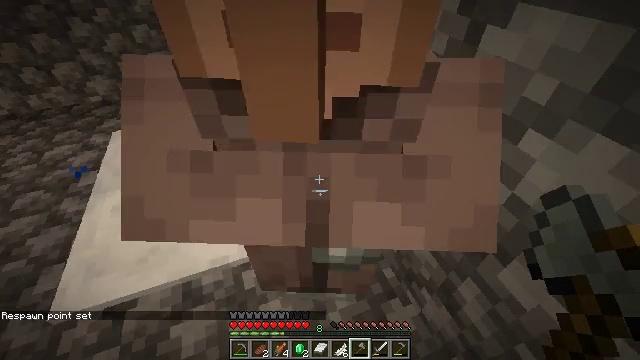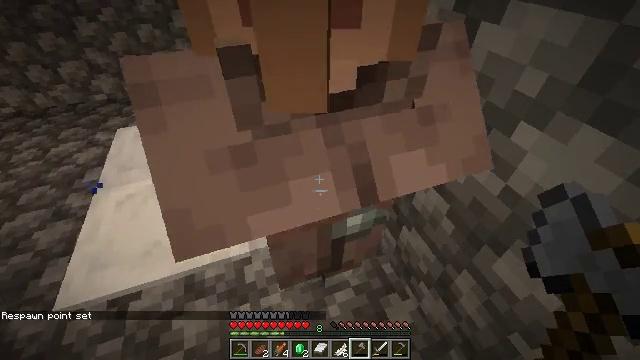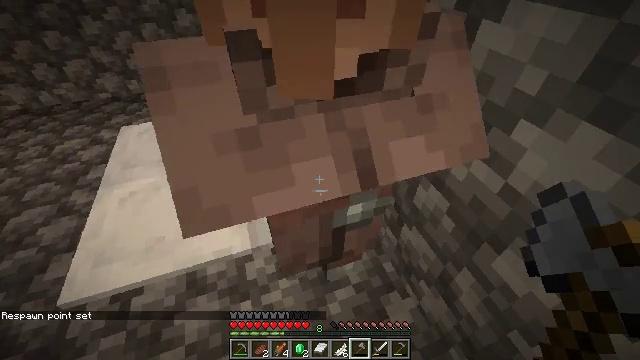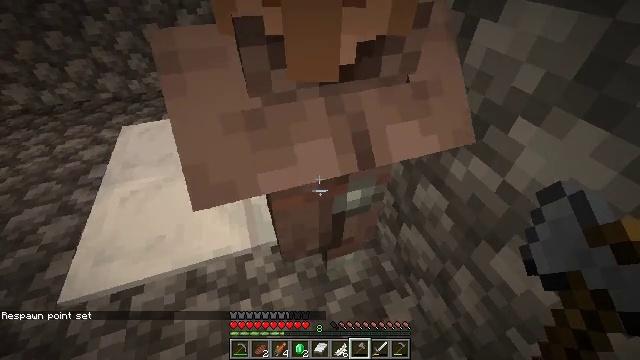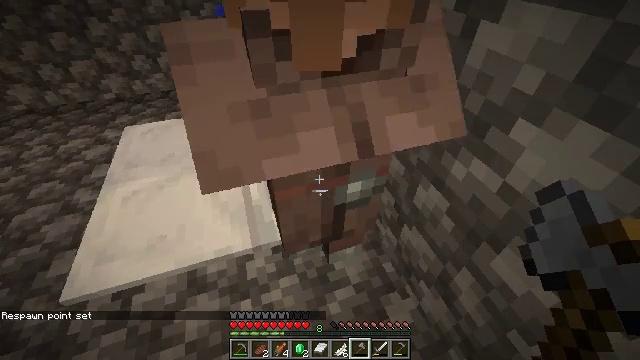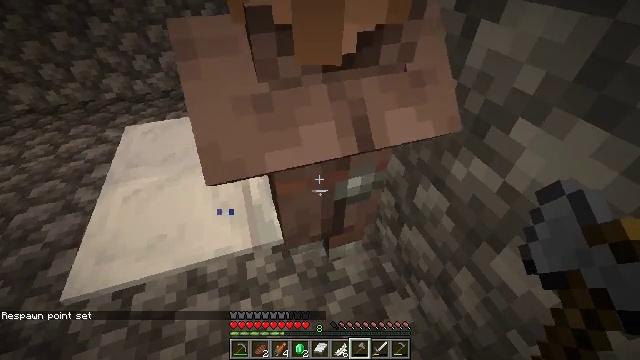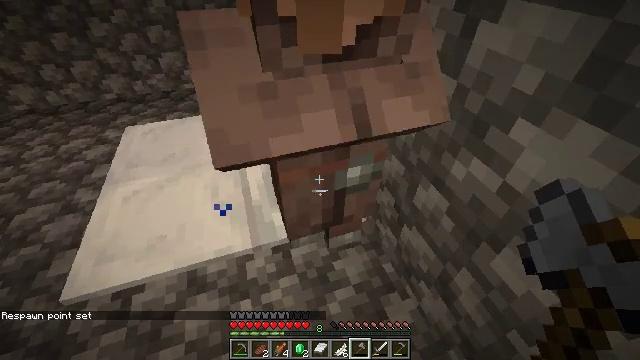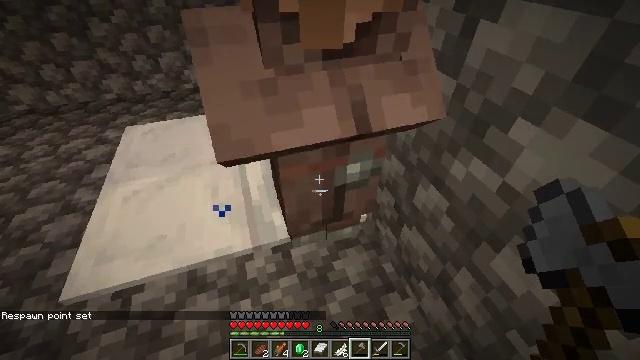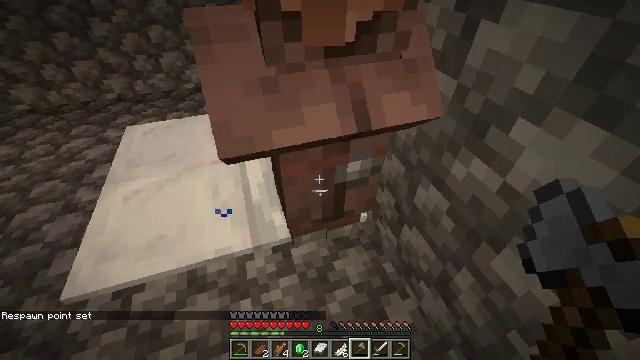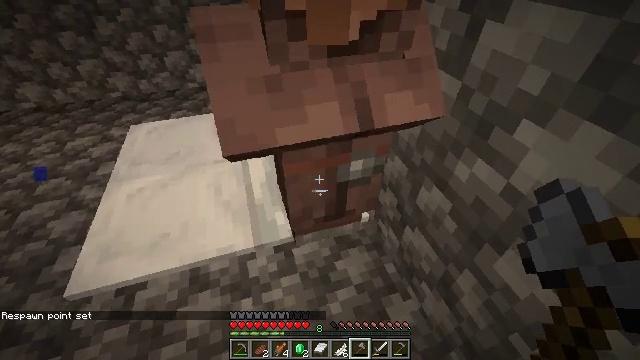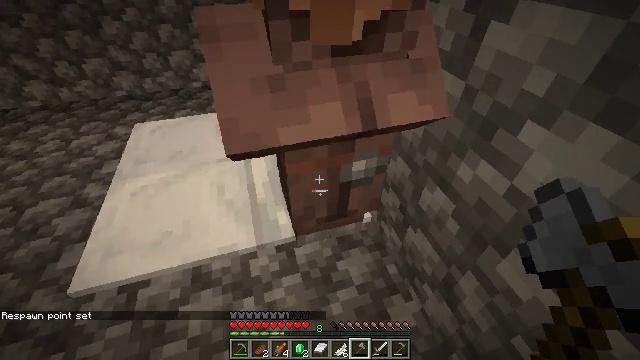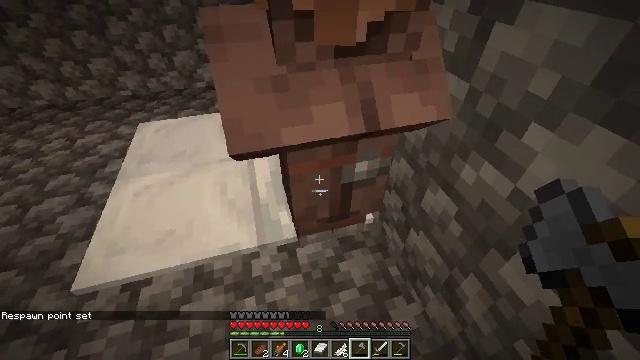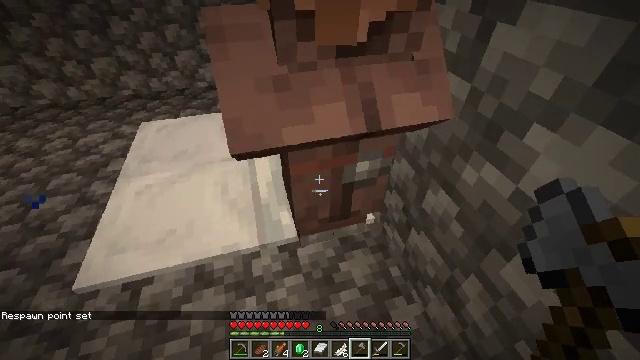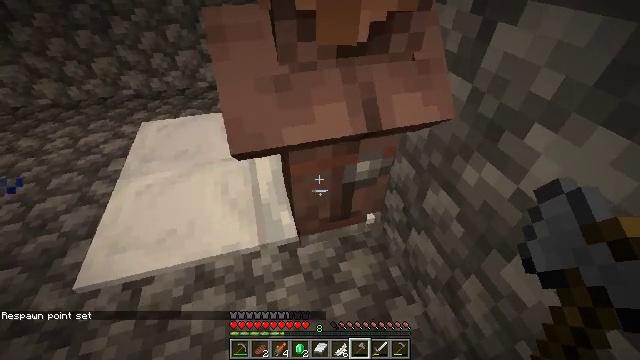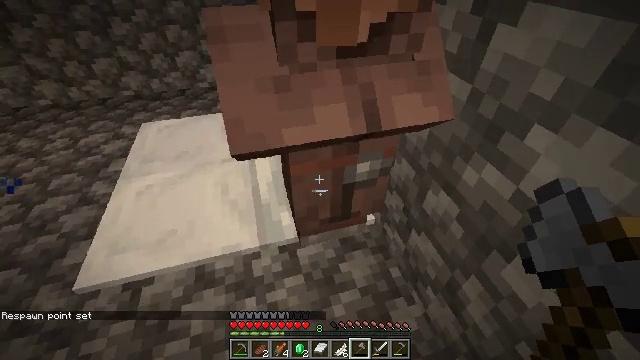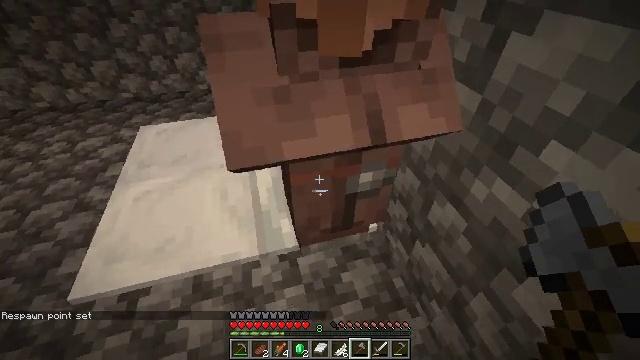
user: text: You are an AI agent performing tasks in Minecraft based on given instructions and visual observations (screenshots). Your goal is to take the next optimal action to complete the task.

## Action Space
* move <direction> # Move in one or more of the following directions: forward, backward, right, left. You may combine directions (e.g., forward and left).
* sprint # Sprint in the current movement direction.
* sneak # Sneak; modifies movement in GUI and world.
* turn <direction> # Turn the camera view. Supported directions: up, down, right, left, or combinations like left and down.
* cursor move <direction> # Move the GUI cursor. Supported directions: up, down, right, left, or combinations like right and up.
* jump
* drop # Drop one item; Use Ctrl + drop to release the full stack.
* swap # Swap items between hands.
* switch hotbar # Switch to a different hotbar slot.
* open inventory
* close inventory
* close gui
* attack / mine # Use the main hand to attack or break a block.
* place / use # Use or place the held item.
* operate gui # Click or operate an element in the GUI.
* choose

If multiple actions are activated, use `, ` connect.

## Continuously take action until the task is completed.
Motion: motion action
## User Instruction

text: Remove the cobblestone slab with a tool.
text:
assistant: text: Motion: no_op
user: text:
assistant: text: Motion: no_op
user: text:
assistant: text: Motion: no_op
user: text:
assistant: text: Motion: no_op
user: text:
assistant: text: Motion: no_op
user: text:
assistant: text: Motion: no_op
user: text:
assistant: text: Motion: no_op
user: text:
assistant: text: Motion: no_op
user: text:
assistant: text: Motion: no_op
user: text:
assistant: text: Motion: no_op
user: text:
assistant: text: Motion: no_op
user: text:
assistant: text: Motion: no_op
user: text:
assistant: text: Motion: no_op
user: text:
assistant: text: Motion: no_op
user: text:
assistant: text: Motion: move forward
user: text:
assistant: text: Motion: move forward
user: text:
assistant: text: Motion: move forward
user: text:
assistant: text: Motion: no_op
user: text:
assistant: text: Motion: no_op
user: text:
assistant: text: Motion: no_op
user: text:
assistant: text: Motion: no_op
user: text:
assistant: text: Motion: no_op
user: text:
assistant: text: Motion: no_op
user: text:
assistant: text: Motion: no_op
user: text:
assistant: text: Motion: no_op
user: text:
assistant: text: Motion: no_op
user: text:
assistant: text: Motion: no_op
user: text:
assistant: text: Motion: no_op
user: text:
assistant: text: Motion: no_op
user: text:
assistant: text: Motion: no_op